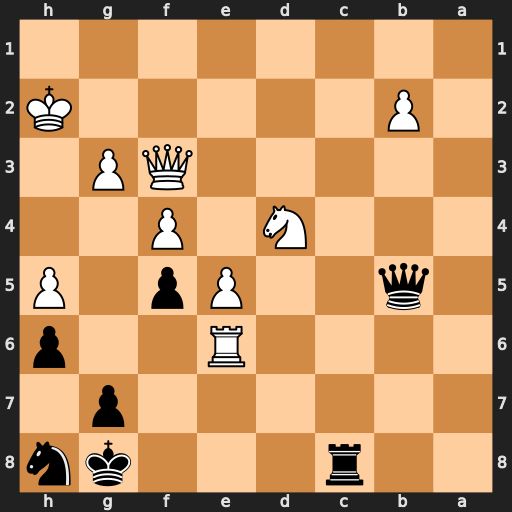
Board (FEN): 2r3kn/6p1/4R2p/1q2Pp1P/3N1P2/5QP1/1P5K/8
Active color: b
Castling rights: -
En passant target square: -
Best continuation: Qxb2+ Kh3 Qxd4